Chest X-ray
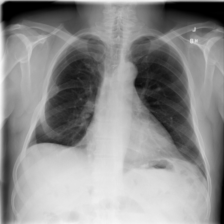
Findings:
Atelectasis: negative
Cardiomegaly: positive
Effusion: negative
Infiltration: negative
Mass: negative
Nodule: negative
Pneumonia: negative
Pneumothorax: negative
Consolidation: negative
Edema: negative
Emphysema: negative
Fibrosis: negative
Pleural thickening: negative
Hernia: negative